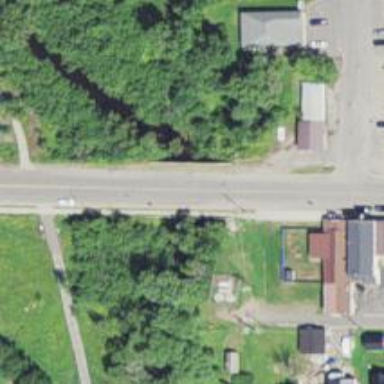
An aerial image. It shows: Residential road with bridge.